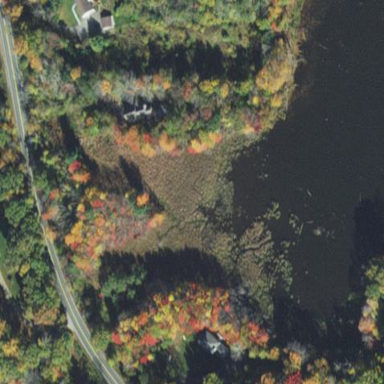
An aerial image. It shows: Marshy wetland area.